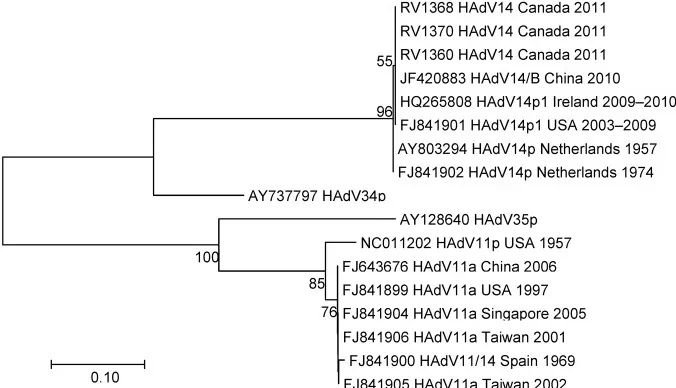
Phylogenetic analysis of human adenovirus 14 (HAdV-14) isolates from patients in New Brunswick, Canada, 2011. Hexon. Genes. The corresponding gene sequences from previously reported HAdV-14 isolates are also included. Phylogenetic analysis was performed by using the neighbor-joining method of the MEGA2 program. Scale bars indicate nucleotide substitutions per site. Numbers on branches and at nodes indicate bootstrap proportions. The GenBank accession numbers for the fiber, E1A, and hexon genes for HAdV-14 (Canada) RV1360 are JQ815083, JQ815080, JQ815086, respectively; those for RV1368 are JQ815084, JQ815081, JQ815087, respectively; and those for RV1370 are JQ815085, JQ815082, JQ815088, respectively.
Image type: chart (chart)